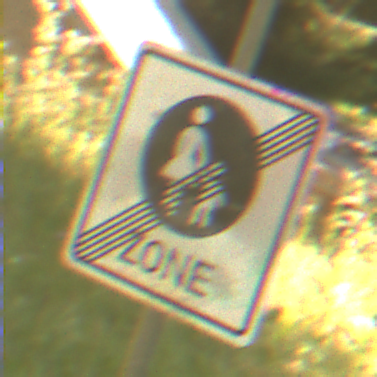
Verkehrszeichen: EndeFussgaengerzone
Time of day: Midday
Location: Outdoor (Nature)
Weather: PartlyCloudy
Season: NotSpecified
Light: Natural